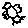
Label: bird